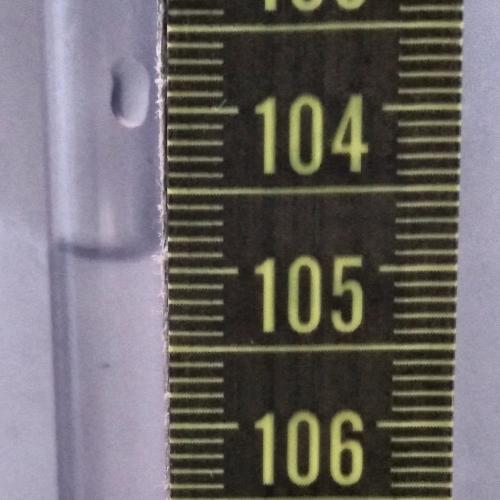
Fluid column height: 104.9 cm